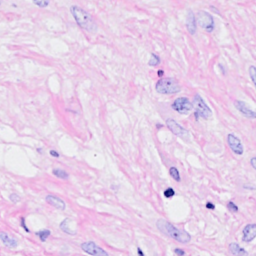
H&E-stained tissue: Breast